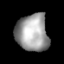
Tissue: lung
Cell type: Others
Senescence score: 0.1501
Nuclear area (px): 1171
Mean DAPI intensity: 159.085